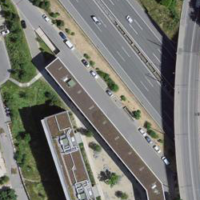
EUNIS habitat code: 57
Species observed at this site:
Senecio vulgaris